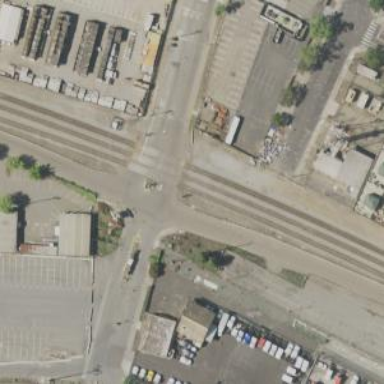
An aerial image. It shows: Railway level crossing.